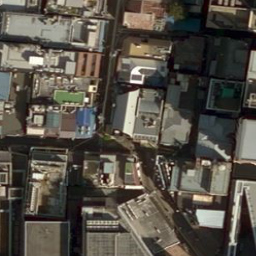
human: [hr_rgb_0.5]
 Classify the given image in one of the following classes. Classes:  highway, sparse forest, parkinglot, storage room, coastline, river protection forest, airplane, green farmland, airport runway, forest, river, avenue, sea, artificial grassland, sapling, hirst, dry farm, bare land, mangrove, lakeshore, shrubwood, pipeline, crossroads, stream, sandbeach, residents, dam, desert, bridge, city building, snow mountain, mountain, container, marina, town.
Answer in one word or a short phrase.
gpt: city building